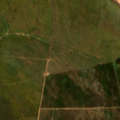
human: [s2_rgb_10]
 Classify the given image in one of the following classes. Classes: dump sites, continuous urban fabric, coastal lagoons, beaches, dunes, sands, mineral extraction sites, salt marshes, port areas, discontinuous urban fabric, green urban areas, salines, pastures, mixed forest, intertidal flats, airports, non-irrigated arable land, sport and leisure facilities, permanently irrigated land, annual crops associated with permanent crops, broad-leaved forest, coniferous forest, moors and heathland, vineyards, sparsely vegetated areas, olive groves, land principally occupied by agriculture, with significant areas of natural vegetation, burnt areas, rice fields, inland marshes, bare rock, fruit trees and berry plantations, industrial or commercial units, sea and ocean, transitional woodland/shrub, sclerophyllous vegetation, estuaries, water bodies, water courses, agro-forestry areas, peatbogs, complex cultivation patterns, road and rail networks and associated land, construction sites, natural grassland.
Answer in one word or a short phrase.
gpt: continuous urban fabric